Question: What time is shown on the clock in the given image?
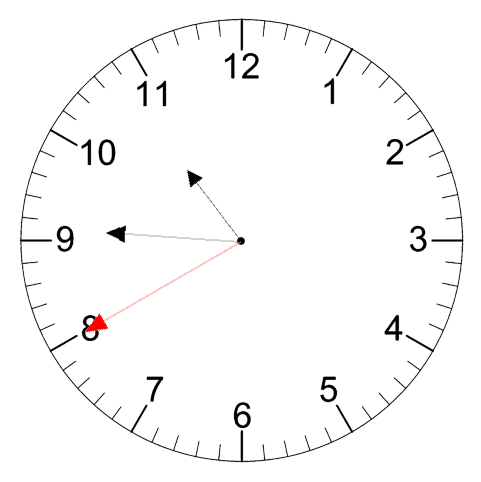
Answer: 10:45:40